Question: Let's say there are three 9* images on the page:
'''
<img src="...">
<img src="...">
<img src="...">
<img src="...">
<img src="...">
<img src="...">
<img src="...">
<img src="...">
<img src="...">
'''
*Just an example, there won't always be 9 images - could be 5 or 6, etc
How would I make it so that the percentage width of the images correspond to this order:
1st image: width: 100%;
2nd image: width: 70%;
3rd image: width: 30%;
Repeat
Similar to what has been done here:

Overall, for every image on the page, the width has to be:
100% for the first image,
70% for the second image,
30% for the third image,
Repeat in this order for every other image, e.g:
100% for the fourth image,
70% for the fifth image,
30% for the sixth image,
I believe scripts would need to be used though I am not sure how to do so
Basic Implementation:
'''
<!DOCTYPE html>
<html>
<head>
<style>
img:nth-of-type(3n+0) { width: 100%; }
img:nth-of-type(3n+1) { width: 70%; }
img:nth-of-type(3n+2) { width: 30%; }
</style>
</head>
<body>
<div class="page">
<div class="i">
<img src="http://e794d552b4c822b8205c-27b9cc3fb8731a4a7598943b8a8a6a91.r73.cf1.rackcdn.com/1/1/large.jpg">
</div>
<div class="i">
<img src="http://e794d552b4c822b8205c-27b9cc3fb8731a4a7598943b8a8a6a91.r73.cf1.rackcdn.com/1/1/large.jpg">
</div>
<div class="i">
<img src="http://e794d552b4c822b8205c-27b9cc3fb8731a4a7598943b8a8a6a91.r73.cf1.rackcdn.com/1/1/large.jpg">
</div>
</div>
</body>
</html>
'''
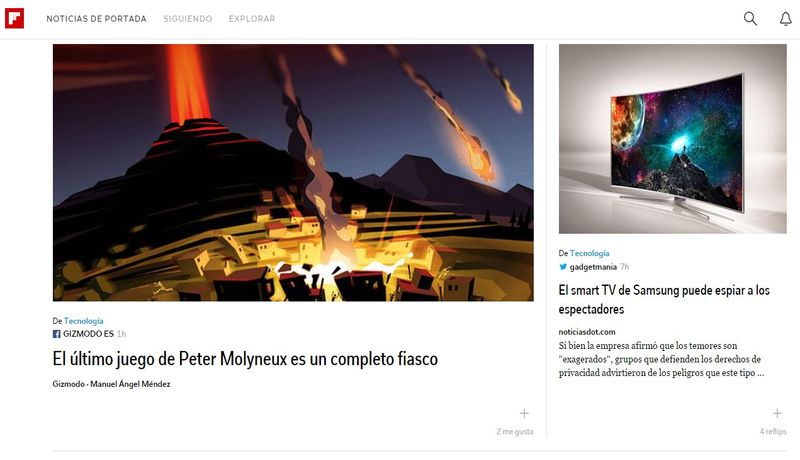
Answer: A few fancy CSS3 selectors should do the trick:
'''
img:nth-of-type(3n+0) { width: 100%; }
img:nth-of-type(3n+1) { width: 70%; }
img:nth-of-type(3n+2) { width: 30%; }
'''
See <URL>.
Note that this will not work in IE8 or earlier, for which you may need to use a JavaScript solution.